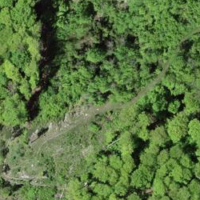
EUNIS habitat code: 41
Species observed at this site:
Anthericum ramosum
Asplenium scolopendrium